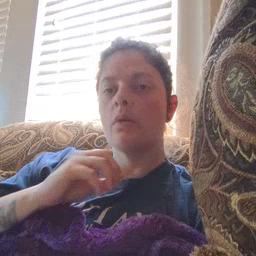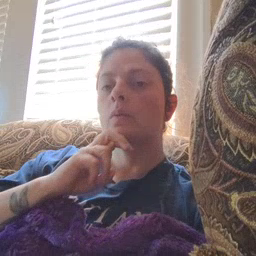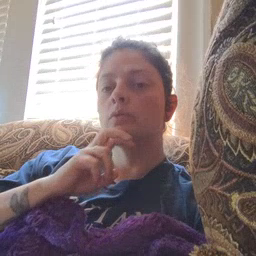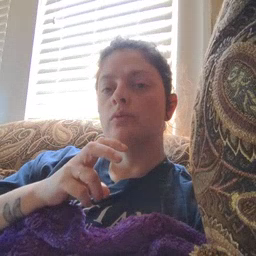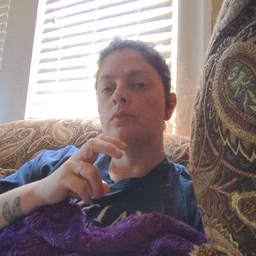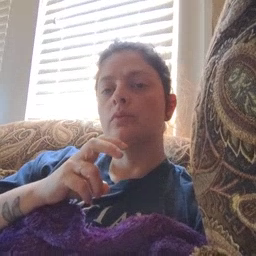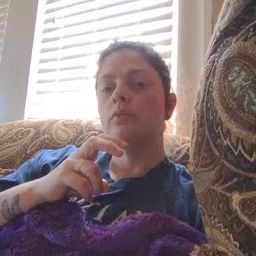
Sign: underwear